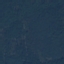
Land use / land cover: Forest